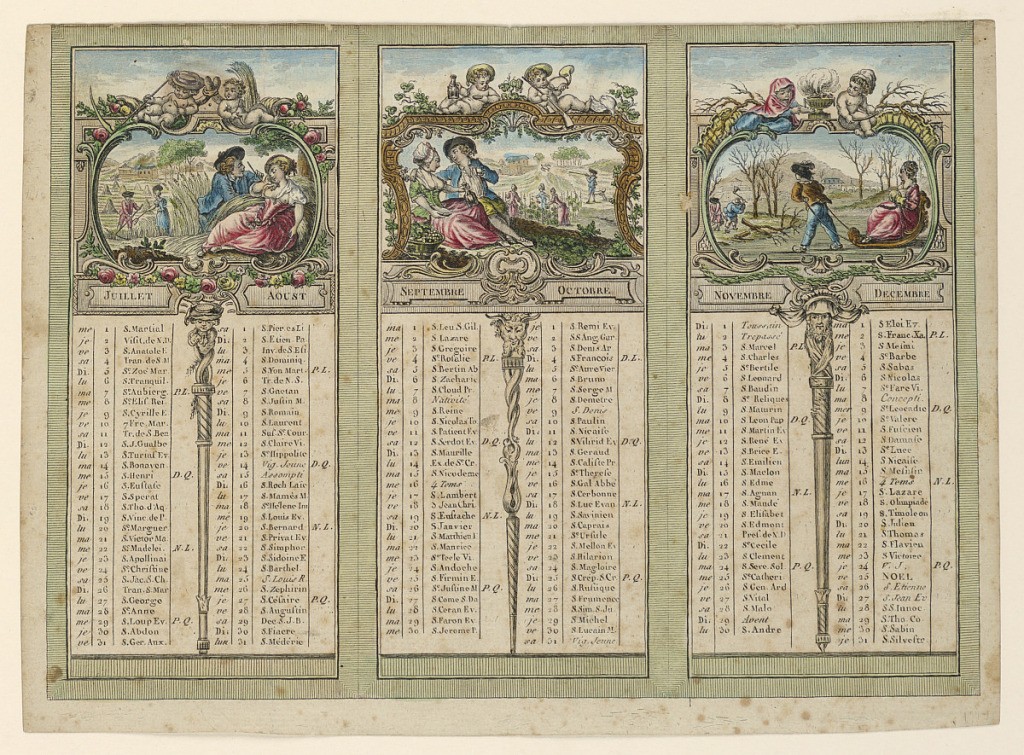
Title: Almanac for 1789
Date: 1788
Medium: Engraving, brush and watercolor on paper
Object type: Print
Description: Calendar for second half-year, with three scènes galantes; harvest, vintage, sledge party.